Field crop: maize
Growth stage: 2
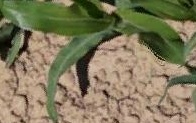
Species: maize